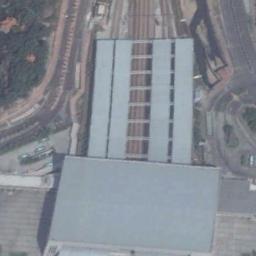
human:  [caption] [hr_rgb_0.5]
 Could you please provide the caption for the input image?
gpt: The railway station has some railways and a big gray building .

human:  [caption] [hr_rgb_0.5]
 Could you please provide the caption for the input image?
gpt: There are many trees near the railway station .

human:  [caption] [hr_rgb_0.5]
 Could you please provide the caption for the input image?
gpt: The railway station is next to some buildings and trees .

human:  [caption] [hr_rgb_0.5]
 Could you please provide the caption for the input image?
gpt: There is a fully equipped railway station in the suburbs .

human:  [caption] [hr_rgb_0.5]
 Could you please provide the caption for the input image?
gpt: There are some green trees beside the railway station .